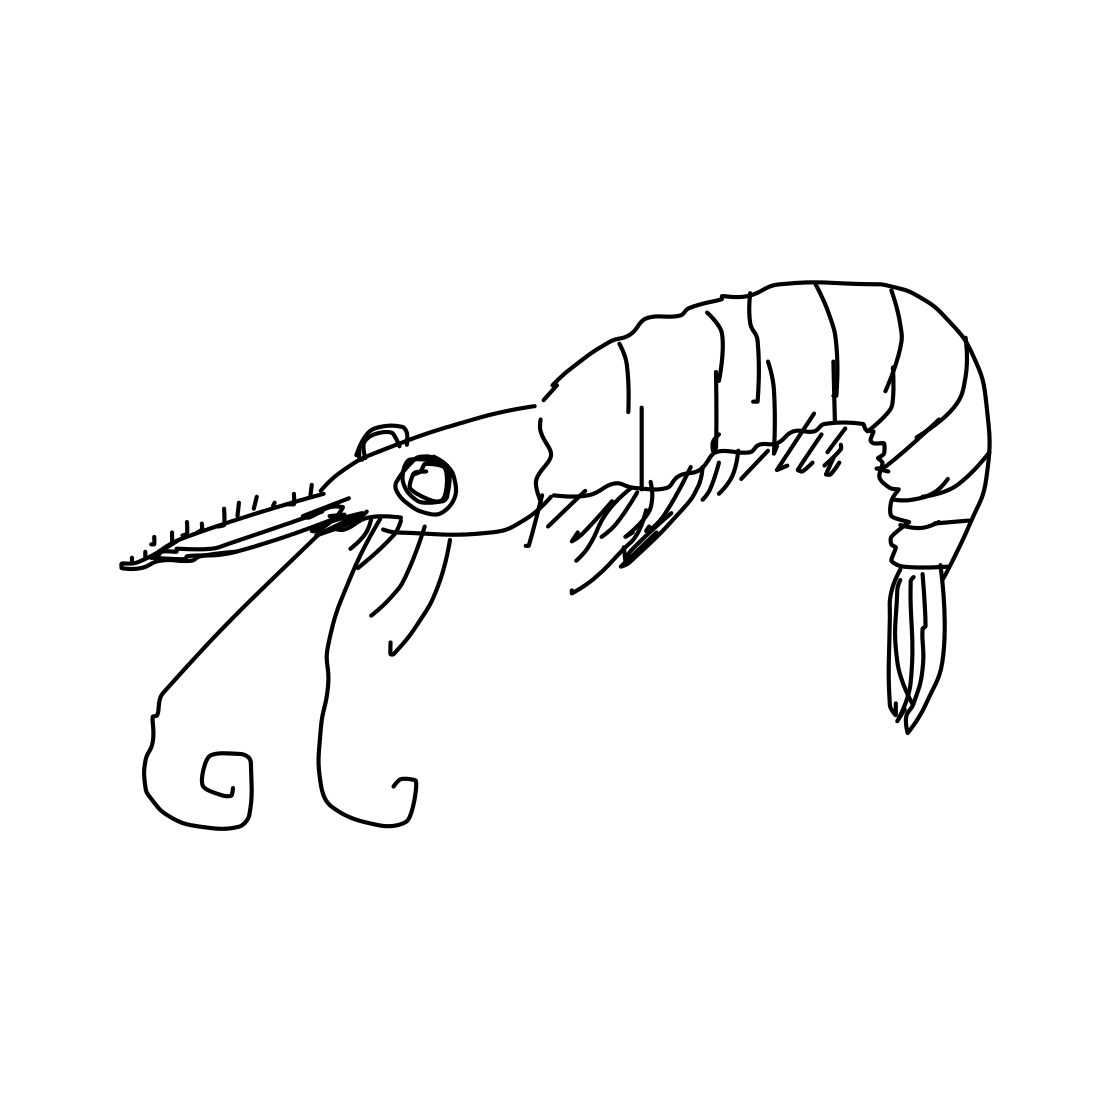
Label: lobster